Question: I have a web application that reads data from a xml and displays it in a table in the web page. I use xslt to define the tables and to get the data from the xml and display them in a table-manner.
My requirement is, suppose there is no data available in the xml file, I want a message like "No data has been discovered" to appear in the table like in the screenshot I attached below:

I have attached my xml and xslt file here..Can someone pls give me a solution in the form of any code?
'''
<?xml version="1.0" encoding="iso-8859-1"?>
<xsl:stylesheet version="1.0" xmlns:xsl="http://www.w3.org/1999/XSL/Transform">
<xsl:template match="/">
<html>
<head>
<title>VPGate Media Mixer</title>
<meta http-equiv="expires" content="0"/>
<meta http-equiv="pragma" content="no-cache"/>
<meta http-equiv="cache-control" content="no-cache, must-revalidate"/>
<meta http-equiv="refresh" content="15"></meta>
<script src="/Common/common.js" type="text/javascript"></script>
<link rel="stylesheet" type="text/css" href="style001.css" />
<link rel="stylesheet" type="text/css" href="Grid.Default.css" />
</head>
<body class="WorkArea">
<div class="divSummaryHeader" id="SummaryHeader">
<h1>Media Mixer - VPGate</h1>
<xsl:for-each select="MMDiagnostics/Conference">
<h1>
Media Mixer - <xsl:value-of select="name"/>
</h1>
</xsl:for-each>
</div>
&#160;
<div class="RadGrid RadGrid_Default" id="SummaryData" style="position:absolute;width:790px;overflow:auto">
<table border="0" class="rgMasterTable rgClipCells" cellspacing="0" cellpadding="0" >
<tr>
<input type="button" class="formEditBtn" id="SubBtn" value="Refresh" onclick="window.location=window.location;"/>
</tr>
<tr>
<td class="rgHeader SummaryTableHdrRow" style="font-weight:bold;" colspan="2">Conference Summary</td>
</tr>
<tr>
<td>
<table border="0" class="rgMasterTable rgClipCells" cellspacing="0" cellpadding="0" >
<tr>
<td class="rgHeader SummaryTableHdrRow" style="font-weight:bold;">Conference Name</td>
<td class="rgHeader SummaryTableHdrRow" style="font-weight:bold;">Conference ID</td>
<td class="rgHeader SummaryTableHdrRow" style="font-weight:bold;">Composite Address</td>
<td class="rgHeader SummaryTableHdrRow" style="font-weight:bold;">Composite Port</td>
<td class="rgHeader SummaryTableHdrRow" style="font-weight:bold;">Composite Ssrc</td>
<td class="rgHeader SummaryTableHdrRow" style="font-weight:bold;">No Of Participants</td>
</tr>
<xsl:for-each select="MediaMixer/Conference">
<!--<xsl:sort select="Name"/>-->
<xsl:if test="(position() mod 2 = 0)">
<tr class="rgAltRow SummaryTableDataRow">
<td valign = "top">
<xsl:value-of select="Name"/>
</td>
<td valign = "top">
<xsl:value-of select="ConfId"/>
</td>
<td valign = "top">
<xsl:value-of select="CompositeAddress"/>
</td>
<td valign = "top">
<xsl:value-of select="CompositePort"/>
</td>
<td valign = "top">
<xsl:value-of select="CompositeSsrc"/>
</td>
<td valign = "top">
<xsl:value-of select="NoOfParticipants"/>
</td>
</tr>
</xsl:if>
<xsl:if test="(position() mod 2 = 1)">
<td>
<tr class="rgRow SummaryTableDataRow">
<td valign = "top">
<xsl:value-of select="Name"/>
</td>
<td valign = "top">
<xsl:value-of select="ConfId"/>
</td>
<td valign = "top">
<xsl:value-of select="CompositeAddress"/>
</td>
<td valign = "top">
<xsl:value-of select="CompositePort"/>
</td>
<td valign = "top">
<xsl:value-of select="CompositeSsrc"/>
</td>
<td valign = "top">
<xsl:value-of select="NoOfParticipants"/>
</td>
</tr>
</td>
</xsl:if>
</xsl:for-each>
</table>
</td>
</tr>
</table>
&#160;
<table border="0" class="rgMasterTable rgClipCells" cellspacing="1" cellpadding="1" >
<tr>
<td class="rgHeader SummaryTableHdrRow" style="font-weight:bold;" colspan="2">Conference Details</td>
</tr>
<tr>
<td>
<table border="0" class="rgMasterTable rgClipCells" cellspacing="0" cellpadding="0" >
<tr>
<td class="rgHeader SummaryTableHdrRow" style="font-weight:bold;">Conference Name</td>
<td class="rgHeader SummaryTableHdrRow" style="font-weight:bold;">Conference ID</td>
<td class="rgHeader SummaryTableHdrRow" style="font-weight:bold;">ID 1</td>
<td class="rgHeader SummaryTableHdrRow" style="white-space: nowrap;font-weight:bold;" >ID 2</td>
<td class="rgHeader SummaryTableHdrRow" style="font-weight:bold;">Participant Address</td>
<td class="rgHeader SummaryTableHdrRow" style="font-weight:bold;">Participant Listening Port</td>
<td class="rgHeader SummaryTableHdrRow" style="font-weight:bold;">MM Listening Port</td>
<td class="rgHeader SummaryTableHdrRow" style="font-weight:bold;">SSRC From Participant</td>
<td class="rgHeader SummaryTableHdrRow" style="font-weight:bold;">SSRC From MM</td>
</tr>
<xsl:for-each select="MediaMixer/Conference/Participant">
<xsl:if test="(position() mod 2 = 0)">
<tr class="rgAltRow SummaryTableDataRow">
<td valign = "top">
<xsl:value-of select="ID1"/>
</td>
<td valign = "top">
<xsl:value-of select="ID2"/>
</td>
<td valign = "top">
<xsl:value-of select="ParticipantAddress"/>
</td>
<td valign = "top">
<xsl:value-of select="ParticipantListeningPort"/>
</td>
<td valign = "top">
<xsl:value-of select="MMListeningPort"/>
</td>
<td valign = "top">
<xsl:value-of select="SSRCFromParticipant"/>
</td>
<td valign = "top">
<xsl:value-of select="SSRCFromMM"/>
</td>
</tr>
</xsl:if>
<xsl:if test="(position() mod 2 = 1)">
<td>
<tr class="rgRow SummaryTableDataRow">
<td valign = "top">
<xsl:value-of select="ID1"/>
</td>
<td valign = "top">
<xsl:value-of select="ID2"/>
</td>
<td valign = "top">
<xsl:value-of select="ParticipantAddress"/>
</td>
<td valign = "top">
<xsl:value-of select="ParticipantListeningPort"/>
</td>
<td valign = "top">
<xsl:value-of select="MMListeningPort"/>
</td>
<td valign = "top">
<xsl:value-of select="SSRCFromParticipant"/>
</td>
<td valign = "top">
<xsl:value-of select="SSRCFromMM"/>
</td>
</tr>
</td>
</xsl:if>
</xsl:for-each>
</table>
</td>
</tr>
</table>
&#160;
<div style="display:none">
<iframe id="frameUpdate" name="frameUpdate" width="100%"></iframe>
</div>
</div>
</body>
</html>
</xsl:template>
</xsl:stylesheet>
'''
'''
<?xml-stylesheet type="text/xsl" href="MMDiagnostics.xslt"?>
<MediaMixer>
<Conference>
<Name>Test</Name>
<ConfId>1002</ConfId>
<CompositeAddress>238.57.0.1</CompositeAddress>
<CompositePort>48000</CompositePort>
<CompositeSsrc>243324353</CompositeSsrc>
<NoOfParticipants>2</NoOfParticipants>
<Participant>
<ID1>80542151</ID1>
<ID2>4</ID2>
<ParticipantAddress>192.168.177.40</ParticipantAddress>
<ParticipantListeningPort>22000</ParticipantListeningPort>
<MMListeningPort>45000</MMListeningPort>
<SSRCFromParticipant>216541</SSRCFromParticipant>
<SSRCFromMM>56481</SSRCFromMM>
</Participant>
<Participant>
<ID1>80542151</ID1>
<ID2>7</ID2>
<ParticipantAddress>192.168.177.40</ParticipantAddress>
<ParticipantListeningPort>22000</ParticipantListeningPort>
<MMListeningPort>45000</MMListeningPort>
<SSRCFromParticipant>216541</SSRCFromParticipant>
<SSRCFromMM>56481</SSRCFromMM>
</Participant>
<Participant>
<ID1><PHONE></ID1>
<ID2>0</ID2>
<ParticipantAddress>192.168.177.22</ParticipantAddress>
<ParticipantListeningPort>22002</ParticipantListeningPort>
<MMListeningPort>45002</MMListeningPort>
<SSRCFromParticipant>3256</SSRCFromParticipant>
<SSRCFromMM><PHONE></SSRCFromMM>
</Participant>
</Conference>
<Conference>
<Name>Test002</Name>
<ConfId>1002</ConfId>
<CompositeAddress>238.57.0.1</CompositeAddress>
<CompositePort>48005</CompositePort>
<CompositeSsrc>353324353</CompositeSsrc>
<NoOfParticipants>2</NoOfParticipants>
<Participant>
<ID1>70542151</ID1>
<ID2>0</ID2>
<ParticipantAddress>192.168.177.45</ParticipantAddress>
<ParticipantListeningPort>22004</ParticipantListeningPort>
<MMListeningPort>45004</MMListeningPort>
<SSRCFromParticipant>316541</SSRCFromParticipant>
<SSRCFromMM>26481</SSRCFromMM>
</Participant>
<Participant>
<ID1>70542151</ID1>
<ID2>0</ID2>
<ParticipantAddress>192.168.177.45</ParticipantAddress>
<ParticipantListeningPort>22004</ParticipantListeningPort>
<MMListeningPort>45004</MMListeningPort>
<SSRCFromParticipant>316541</SSRCFromParticipant>
<SSRCFromMM>26481</SSRCFromMM>
</Participant>
<Participant>
<ID1>70542151</ID1>
<ID2>0</ID2>
<ParticipantAddress>192.168.177.45</ParticipantAddress>
<ParticipantListeningPort>22004</ParticipantListeningPort>
<MMListeningPort>45004</MMListeningPort>
<SSRCFromParticipant>316541</SSRCFromParticipant>
<SSRCFromMM>26481</SSRCFromMM>
</Participant>
<Participant>
<ID1>70542151</ID1>
<ID2>0</ID2>
<ParticipantAddress>192.168.177.45</ParticipantAddress>
<ParticipantListeningPort>22004</ParticipantListeningPort>
<MMListeningPort>45004</MMListeningPort>
<SSRCFromParticipant>316541</SSRCFromParticipant>
<SSRCFromMM>26481</SSRCFromMM>
</Participant>
<Participant>
<ID1>70542151</ID1>
<ID2>0</ID2>
<ParticipantAddress>192.168.177.45</ParticipantAddress>
<ParticipantListeningPort>22004</ParticipantListeningPort>
<MMListeningPort>45004</MMListeningPort>
<SSRCFromParticipant>316541</SSRCFromParticipant>
<SSRCFromMM>26481</SSRCFromMM>
</Participant>
<Participant>
<ID1><PHONE></ID1>
<ID2>0</ID2>
<ParticipantAddress>192.168.177.20</ParticipantAddress>
<ParticipantListeningPort>22006</ParticipantListeningPort>
<MMListeningPort>45006</MMListeningPort>
<SSRCFromParticipant>8256</SSRCFromParticipant>
<SSRCFromMM>41822456</SSRCFromMM>
</Participant>
</Conference>
</MediaMixer>
'''
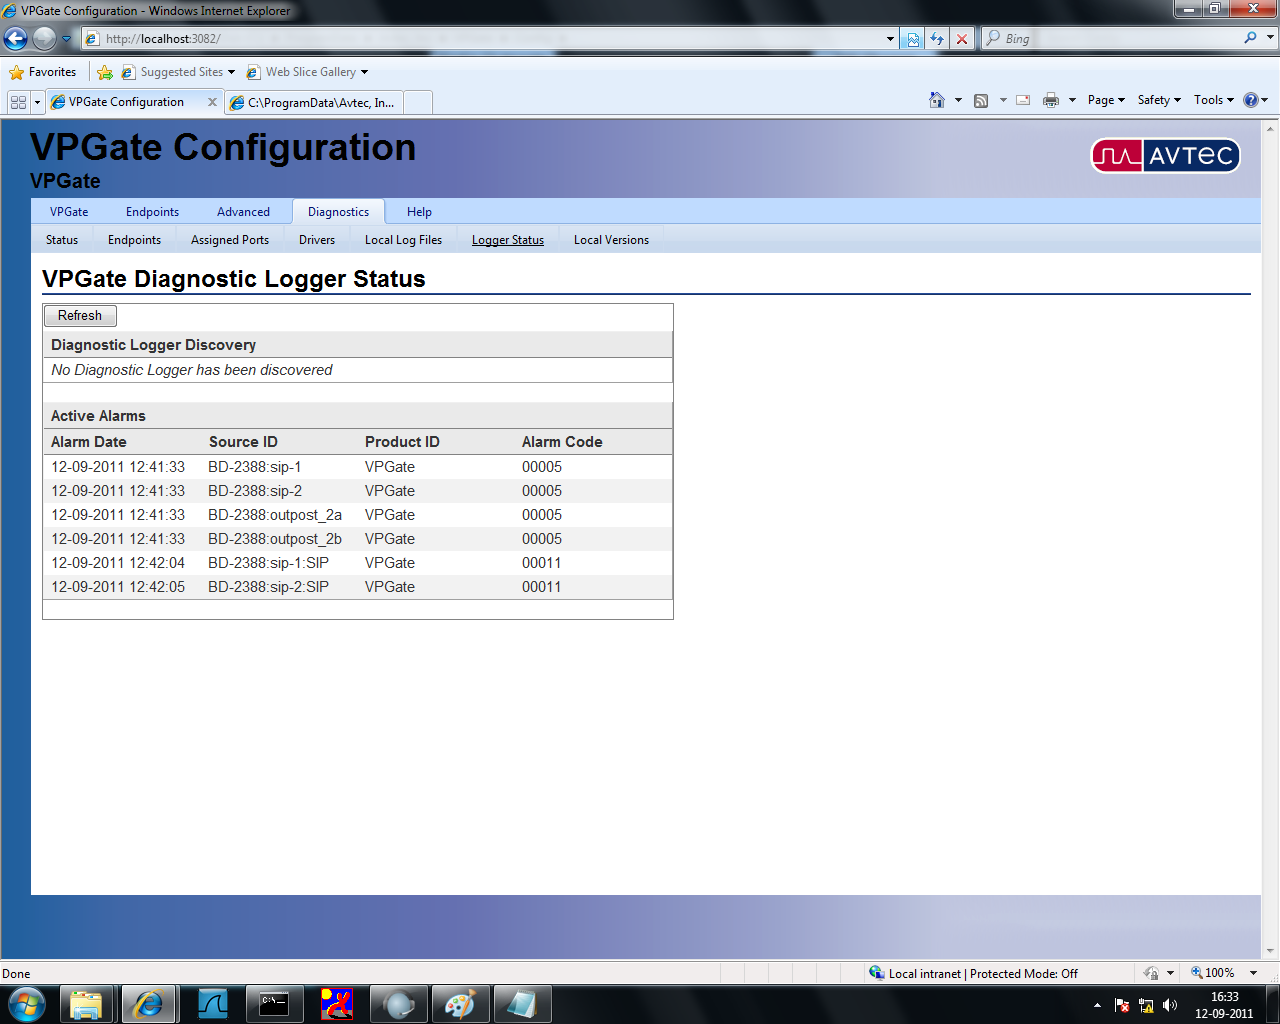
Answer: '''
<?xml version="1.0" encoding="iso-8859-1"?>
<xsl:stylesheet version="1.0" xmlns:xsl="http://www.w3.org/1999/XSL/Transform">
<xsl:template match="/">
<html>
<head>
<title>VPGate Media Mixer</title>
<meta http-equiv="expires" content="0"/>
<meta http-equiv="pragma" content="no-cache"/>
<meta http-equiv="cache-control" content="no-cache, must-revalidate"/>
<meta http-equiv="refresh" content="15"></meta>
<script src="/Common/common.js" type="text/javascript"></script>
<link rel="stylesheet" type="text/css" href="style001.css" />
<link rel="stylesheet" type="text/css" href="Grid.Default.css" />
</head>
<body class="WorkArea">
<div class="divSummaryHeader" id="SummaryHeader">
<h1>Media Mixer - VPGate</h1>
<xsl:for-each select="MMDiagnostics/Conference">
<h1>
Media Mixer - <xsl:value-of select="name"/>
</h1>
</xsl:for-each>
</div>
&#160;
<div class="RadGrid RadGrid_Default" id="SummaryData" style="position:absolute;width:790px;overflow:auto">
<table border="0" class="rgMasterTable rgClipCells" cellspacing="0" cellpadding="0" >
<tr>
<input type="button" class="formEditBtn" id="SubBtn" value="Refresh" onclick="window.location=window.location;"/>
</tr>
<tr>
<td class="rgHeader SummaryTableHdrRow" style="font-weight:bold;" colspan="2">Conference Summary</td>
</tr>
<tr>
<td>
<table border="0" class="rgMasterTable rgClipCells" cellspacing="0" cellpadding="0" >
<tr>
<td class="rgHeader SummaryTableHdrRow" style="font-weight:bold;">Conference Name</td>
<td class="rgHeader SummaryTableHdrRow" style="font-weight:bold;">Conference ID</td>
<td class="rgHeader SummaryTableHdrRow" style="font-weight:bold;">Composite Address</td>
<td class="rgHeader SummaryTableHdrRow" style="font-weight:bold;">Composite Port</td>
<td class="rgHeader SummaryTableHdrRow" style="font-weight:bold;">Composite Ssrc</td>
<td class="rgHeader SummaryTableHdrRow" style="font-weight:bold;">No Of Participants</td>
</tr>
<xsl:choose>
<xsl:when test="count(//Participant)>0">
<xsl:for-each select="MediaMixer/Conference">
<!--<xsl:sort select="Name"/>-->
<xsl:if test="(position() mod 2 = 0)">
<tr class="rgAltRow SummaryTableDataRow">
<td valign = "top">
<xsl:value-of select="Name"/>
</td>
<td valign = "top">
<xsl:value-of select="ConfId"/>
</td>
<td valign = "top">
<xsl:value-of select="CompositeAddress"/>
</td>
<td valign = "top">
<xsl:value-of select="CompositePort"/>
</td>
<td valign = "top">
<xsl:value-of select="CompositeSsrc"/>
</td>
<td valign = "top">
<xsl:value-of select="NoOfParticipants"/>
</td>
</tr>
</xsl:if>
<xsl:if test="(position() mod 2 = 1)">
<td>
<tr class="rgRow SummaryTableDataRow">
<td valign = "top">
<xsl:value-of select="Name"/>
</td>
<td valign = "top">
<xsl:value-of select="ConfId"/>
</td>
<td valign = "top">
<xsl:value-of select="CompositeAddress"/>
</td>
<td valign = "top">
<xsl:value-of select="CompositePort"/>
</td>
<td valign = "top">
<xsl:value-of select="CompositeSsrc"/>
</td>
<td valign = "top">
<xsl:value-of select="NoOfParticipants"/>
</td>
</tr>
</td>
</xsl:if>
</xsl:for-each>
</xsl:when>
<xsl:otherwise>
<tr>
<td> No data has been discovered..</td>
</tr>
</xsl:otherwise>
</xsl:choose>
</table>
</td>
</tr>
</table>
&#160;
<table border="0" class="rgMasterTable rgClipCells" cellspacing="1" cellpadding="1" >
<tr>
<td class="rgHeader SummaryTableHdrRow" style="font-weight:bold;" colspan="2">Conference Details</td>
</tr>
<tr>
<td>
<table border="0" class="rgMasterTable rgClipCells" cellspacing="0" cellpadding="0" >
<tr>
<td class="rgHeader SummaryTableHdrRow" style="font-weight:bold;">Conference Name</td>
<td class="rgHeader SummaryTableHdrRow" style="font-weight:bold;">Conference ID</td>
<td class="rgHeader SummaryTableHdrRow" style="font-weight:bold;">ID 1</td>
<td class="rgHeader SummaryTableHdrRow" style="white-space: nowrap;font-weight:bold;" >ID 2</td>
<td class="rgHeader SummaryTableHdrRow" style="font-weight:bold;">Participant Address</td>
<td class="rgHeader SummaryTableHdrRow" style="font-weight:bold;">Participant Listening Port</td>
<td class="rgHeader SummaryTableHdrRow" style="font-weight:bold;">MM Listening Port</td>
<td class="rgHeader SummaryTableHdrRow" style="font-weight:bold;">SSRC From Participant</td>
<td class="rgHeader SummaryTableHdrRow" style="font-weight:bold;">SSRC From MM</td>
</tr>
<xsl:for-each select="MediaMixer/Conference/Participant">
<xsl:if test="(position() mod 2 = 0)">
<tr class="rgAltRow SummaryTableDataRow">
<td valign = "top">
<xsl:value-of select="ID1"/>
</td>
<td valign = "top">
<xsl:value-of select="ID2"/>
</td>
<td valign = "top">
<xsl:value-of select="ParticipantAddress"/>
</td>
<td valign = "top">
<xsl:value-of select="ParticipantListeningPort"/>
</td>
<td valign = "top">
<xsl:value-of select="MMListeningPort"/>
</td>
<td valign = "top">
<xsl:value-of select="SSRCFromParticipant"/>
</td>
<td valign = "top">
<xsl:value-of select="SSRCFromMM"/>
</td>
</tr>
</xsl:if>
<xsl:if test="(position() mod 2 = 1)">
<td>
<tr class="rgRow SummaryTableDataRow">
<td valign = "top">
<xsl:value-of select="ID1"/>
</td>
<td valign = "top">
<xsl:value-of select="ID2"/>
</td>
<td valign = "top">
<xsl:value-of select="ParticipantAddress"/>
</td>
<td valign = "top">
<xsl:value-of select="ParticipantListeningPort"/>
</td>
<td valign = "top">
<xsl:value-of select="MMListeningPort"/>
</td>
<td valign = "top">
<xsl:value-of select="SSRCFromParticipant"/>
</td>
<td valign = "top">
<xsl:value-of select="SSRCFromMM"/>
</td>
</tr>
</td>
</xsl:if>
</xsl:for-each>
</table>
</td>
</tr>
</table>
&#160;
<div style="display:none">
<iframe id="frameUpdate" name="frameUpdate" width="100%"></iframe>
</div>
</div>
</body>
</html>
</xsl:template>
</xsl:stylesheet>
'''